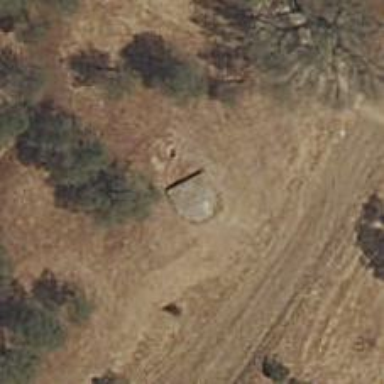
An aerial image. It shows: Military bunker for protection and defense.